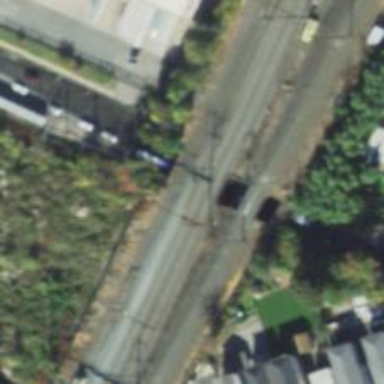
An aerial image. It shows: Bridge over electrified railway with contact line.